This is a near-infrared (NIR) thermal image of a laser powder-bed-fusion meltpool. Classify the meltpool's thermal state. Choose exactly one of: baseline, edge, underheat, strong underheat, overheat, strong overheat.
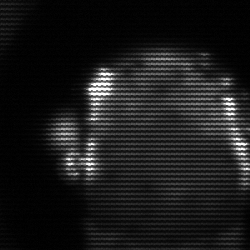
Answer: baseline